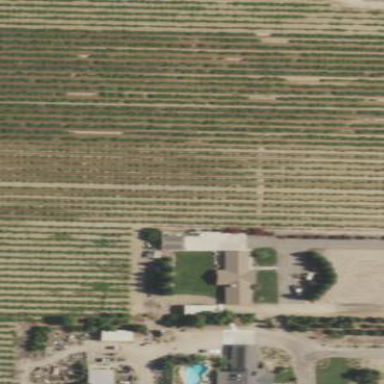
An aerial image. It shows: Vineyard where grapes are grown.